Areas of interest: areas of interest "Home Furnishing and Building Materials Market"
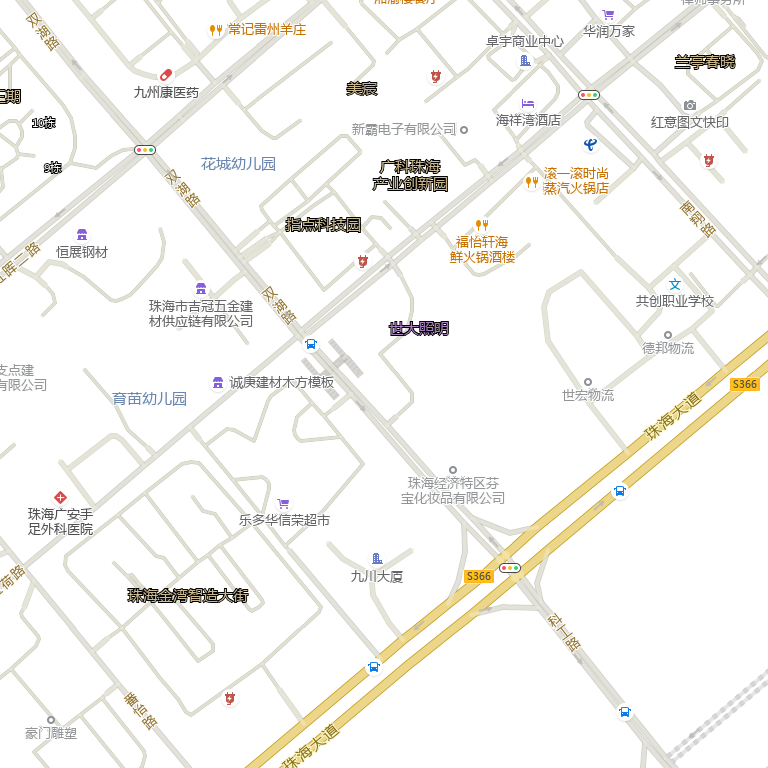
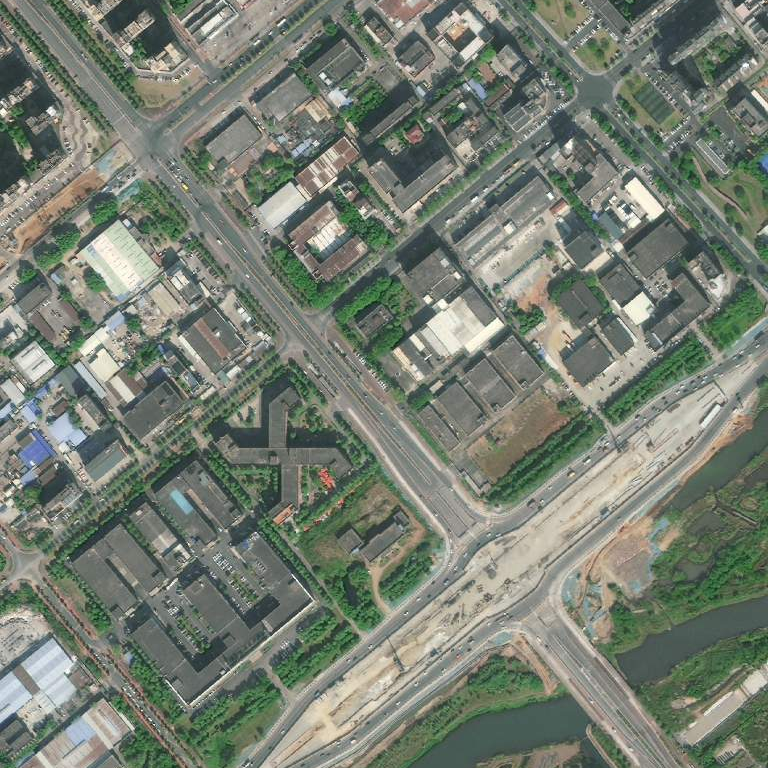